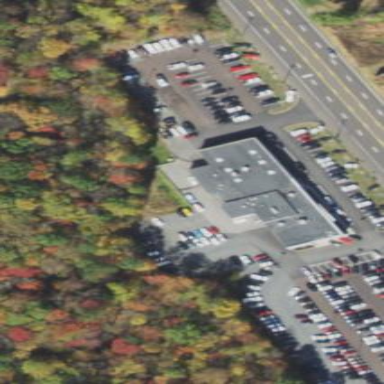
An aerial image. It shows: Building housing car shop.